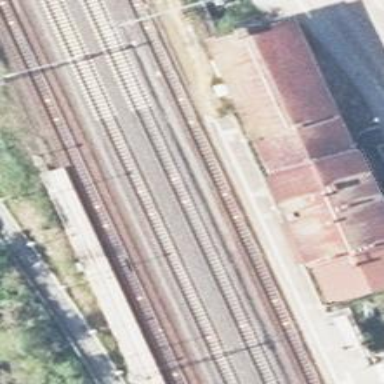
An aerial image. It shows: Railway stop with public transport stop position.